Interaction volume radius: 5 \u00c5
Interaction volume height: 25 \u00c5
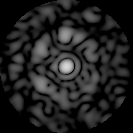
Disorder parameter: 0.6436